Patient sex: M
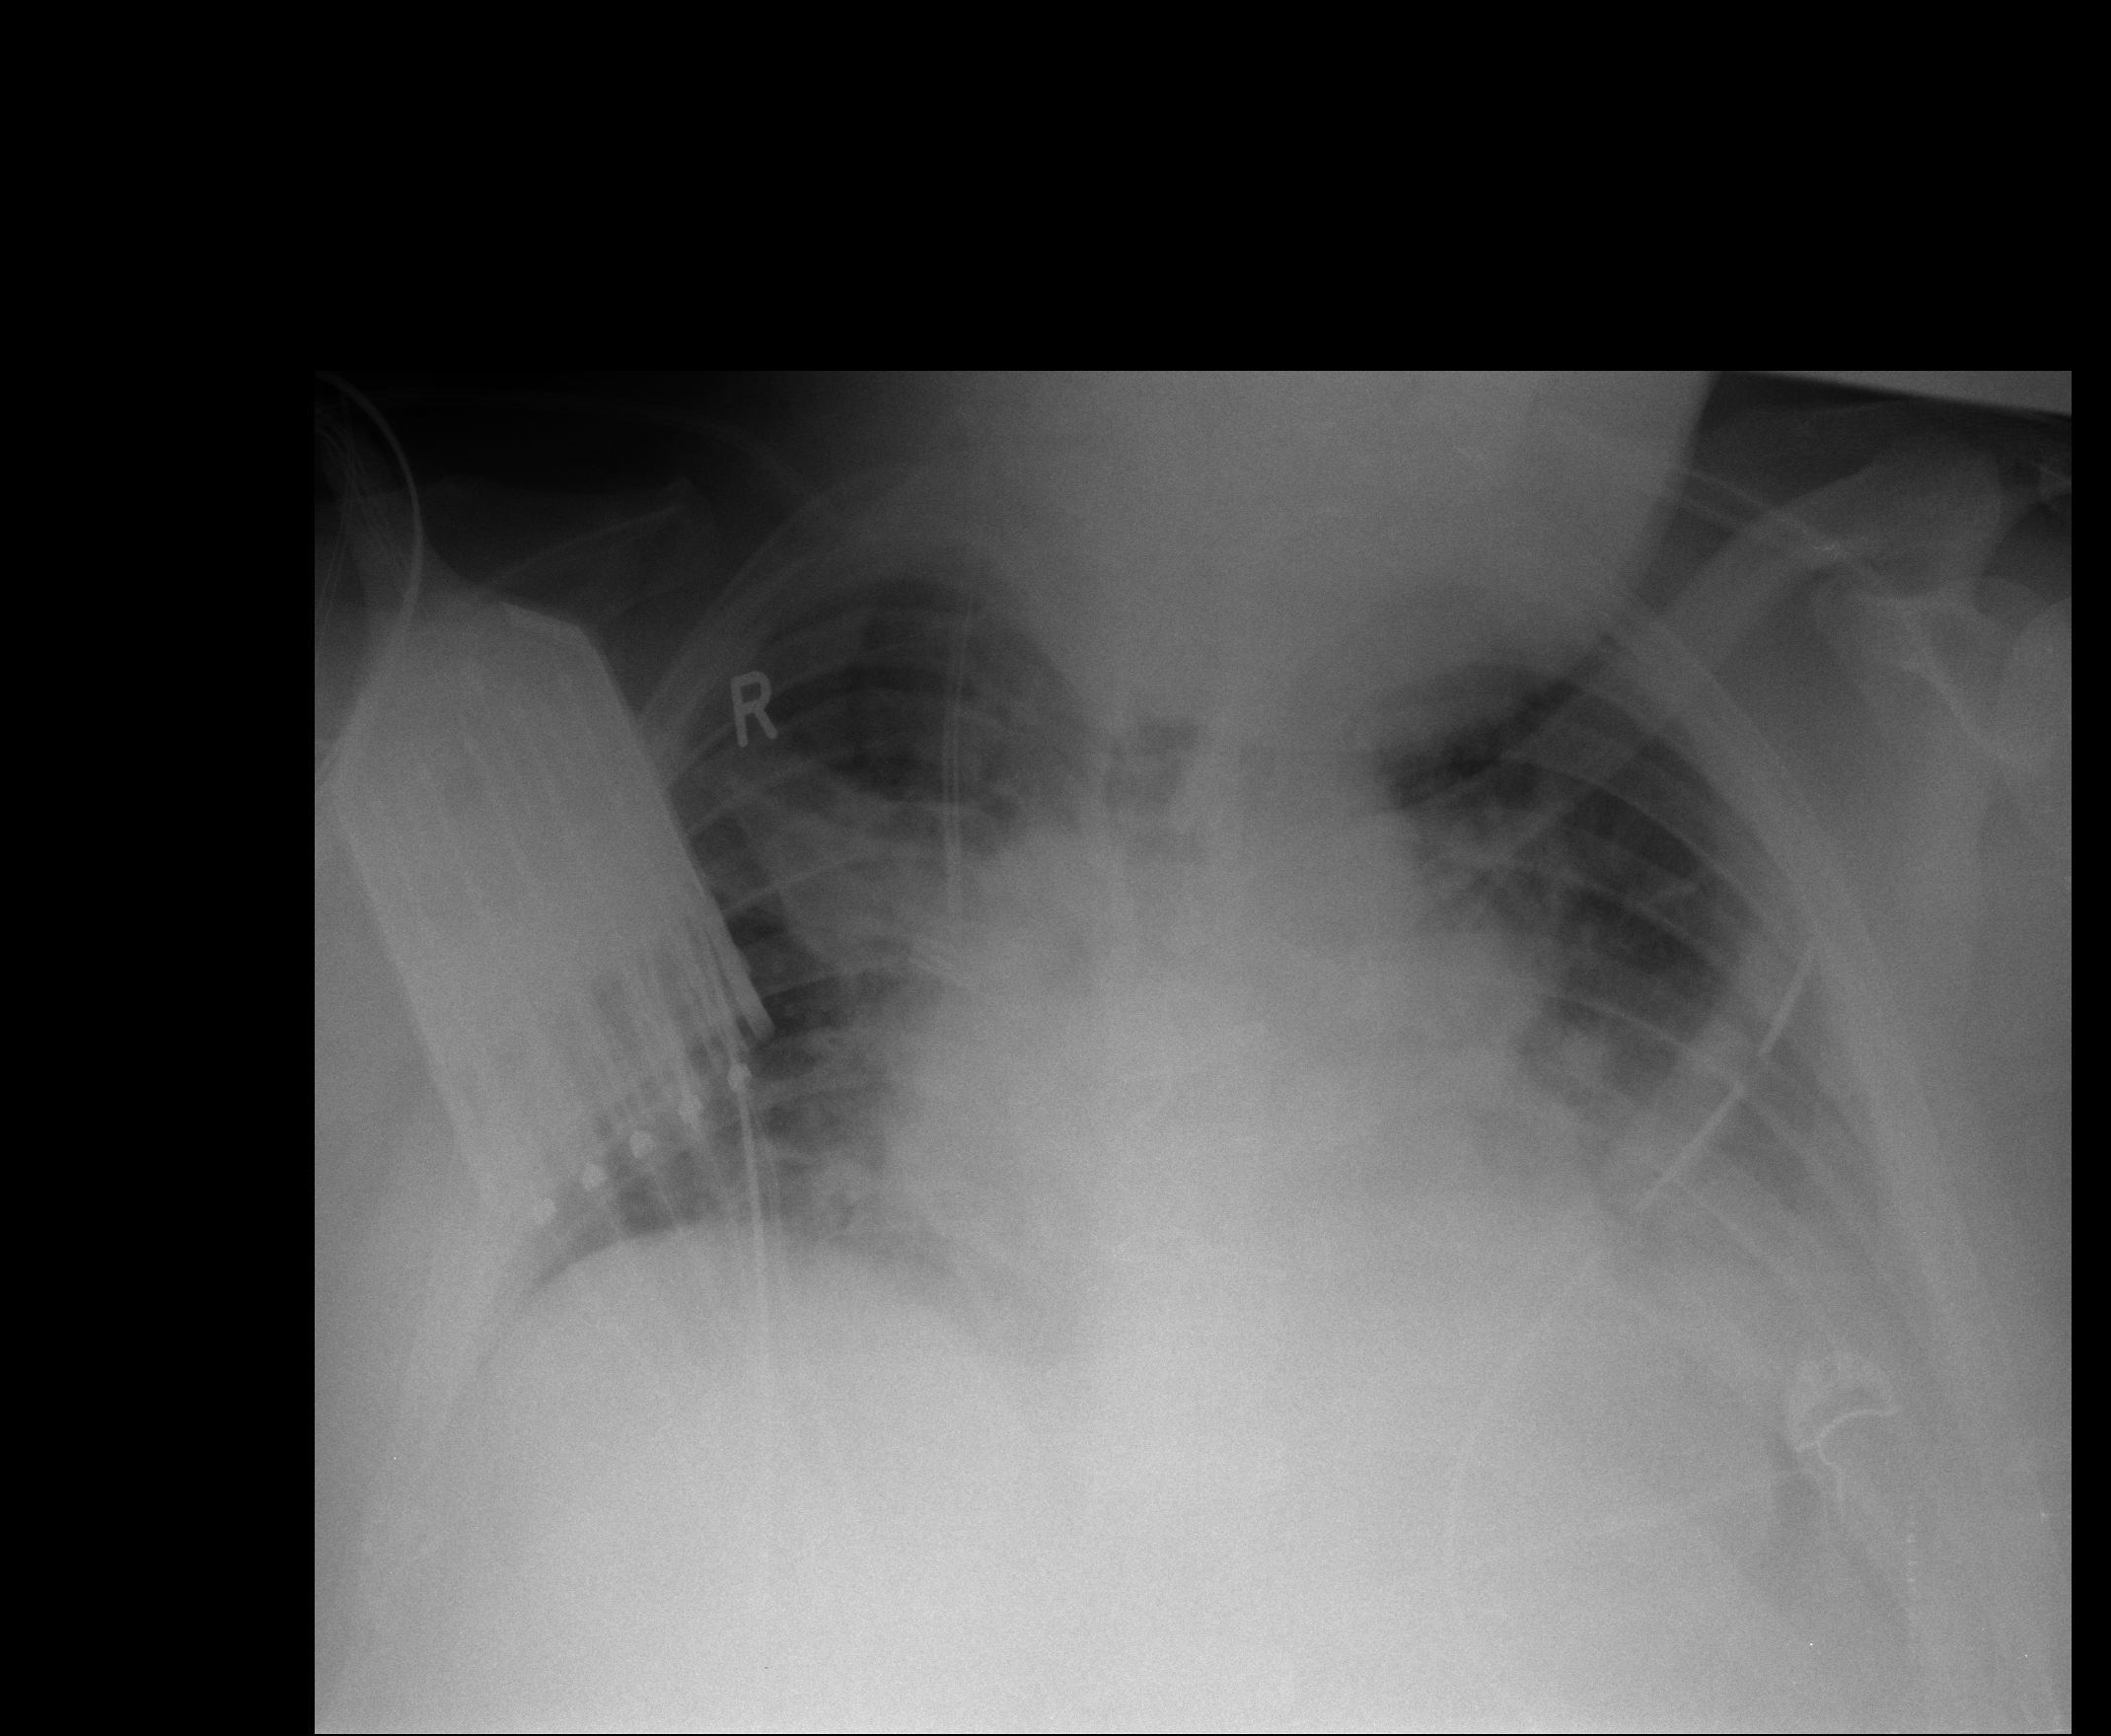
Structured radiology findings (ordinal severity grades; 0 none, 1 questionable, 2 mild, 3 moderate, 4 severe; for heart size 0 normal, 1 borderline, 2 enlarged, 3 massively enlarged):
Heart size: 2
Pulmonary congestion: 2
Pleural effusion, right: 1
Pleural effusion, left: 2
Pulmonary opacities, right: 2
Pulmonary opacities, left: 0
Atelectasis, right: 2
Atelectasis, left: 2